Question: I want to use '+pad' to add some padding on a 'p'. When I try to add the padding by using '+pad' the 'p' extends past the place I want the 'p' element to stop. Here is a screen shot of what I mean

You can see the 'p' with the yellow background extending past the middle of the 9th column which is where the pictures stop. I would like the 'p' to stop there. When I use '+pad' it always extends it. Same thing happens with '+prefix'
Here is my Susy code:
'''
@import compass
@import compass/css3
@import compass/layout
@import compass/utilities/lists/bullets
@import susy
@import normalize
@import base
@import media
/* Susy Settings */
// $total-columns : 5
// $column-width : 4em
// $gutter-width : 1em
// $grid-padding : $gutter-width
$total-columns : 4
$column-width : 60px
$gutter-width : 20px
$grid-padding : $gutter-width
$container-style: fluid
$tablet : 9
$desktop : 14
// Susy-grid-background override to draw out horizontal lines
=susy-grid-background
+grid-background($total-columns, $column-width, $gutter-width, $base-line-height, $gutter-width, $force-fluid: true)
/* -------------------DESKTOP ----------------------------------*/
+at-breakpoint($desktop)
#page
+container
+susy-grid-background
header
+container
+pull(.3)
position: fixed
left: 0
right: 0
top: 0
height: 0
padding-top: 0
z-index: 3
h1.logo
+span-columns(2)
font-size: 12px
// background: green
+hide-text
margin-top: 0
a
// +span-columns(2)
svg
// background: red
+leader(1)
float: right
width: 97px
height: 38px
.pagenav
+span-columns(2)
+leader(.5)
clear: both
// background: rgba(150,200,250,.3)
li
margin-bottom: 1em
float: right
clear: both
a
padding: 5px
.main
+span-columns(12 omega)
// +leader(2)
z-index: 1
position: relative
// background: rgba(1,240,200,.3)
.image-group-title
+span-columns(10, 14)
padding: 1em 0
+pad(1,0,10)
+trailer(.5)
// p
// +span-columns(4 omega, 14)
img
+span-columns(10, 14)
// clear: both
.img-4-wide
+span-columns(5, 14)
.tile
+isolate-grid(4, 12)
+fluid-ratio(1/1, columns(4,12))
#footer
margin: 0 1em
// background: pink
height: 80px
'''
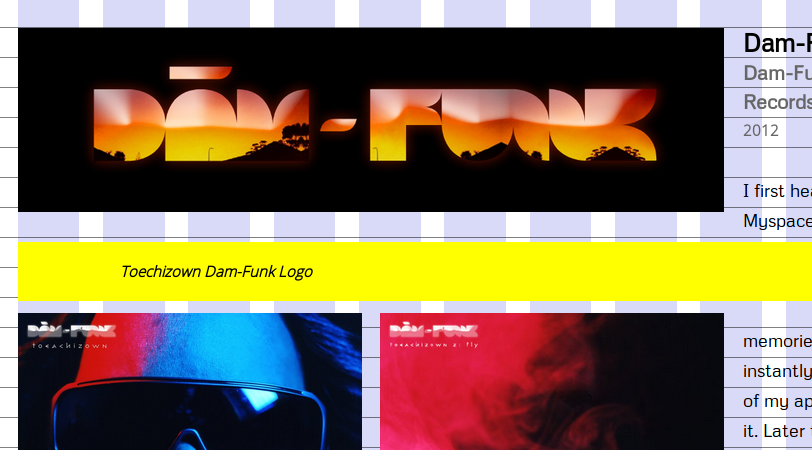
Answer: A few things:
1. Unless you use the border-box box-sizing model, padding is added to a span width. If you want an outer span of 9, with a prefix of 1, you need to span 8 and add the prefix.
2. Relative padding is based on the parent element width, not the current element, so span-columns and pad or prefix should always be passed the same context argument. Currently, this is wrong: .image-group-title
+span-columns(10, 14)
padding: 1em 0
+pad(1,0,10)
+trailer(.5)
it should be: .image-group-title
+span-columns(10, 14)
padding: 1em 0
+prefix(1, 14)
+trailer(.5)
It's not clear in your example what code is applied to the 'p' in question, so very hard to know if I'm actually answering the question, but I hope that helps.